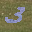
Label: 3